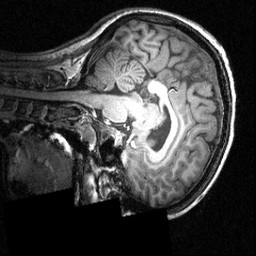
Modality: T1w
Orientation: sagittal
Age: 22
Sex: female
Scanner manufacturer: siemens
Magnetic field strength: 3.951 T
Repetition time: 1.5 s
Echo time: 0.00335 s